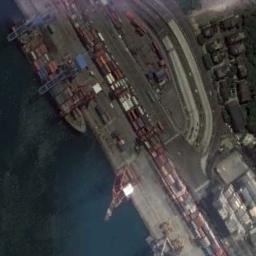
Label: ship